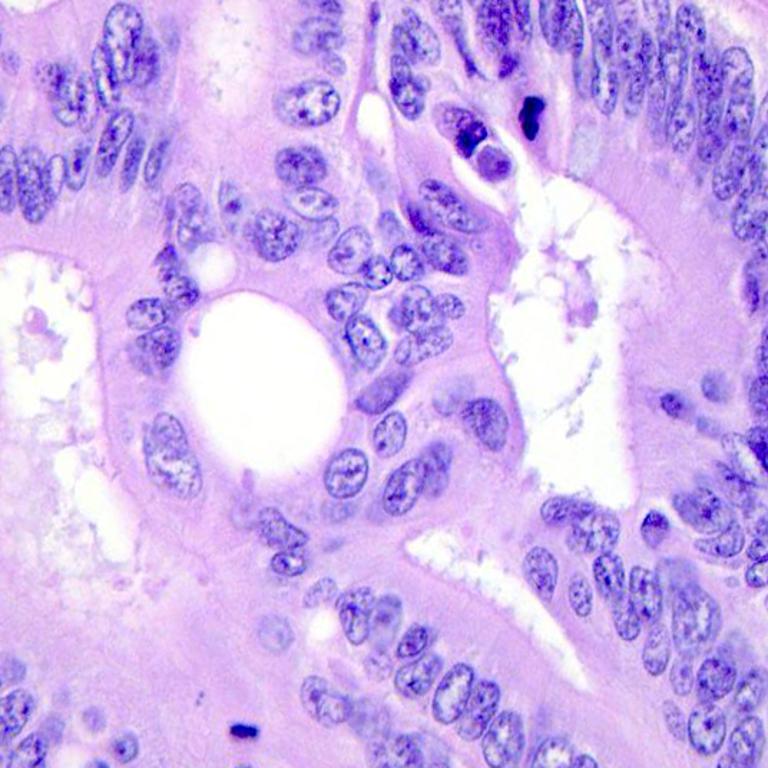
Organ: colon
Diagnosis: adenocarcinomas